Question: I'm trying to create a nicely formatted 2-state bump chart in GGPlot2
In the following plot I'd like to reduce the size of the 'white space' between the y axis and the first factor value "old" and increase the size of the space to the right of the second value "new". In the real data my text is full sentences so only the first part is currently being shown.

My code:
'''
old <- data.frame(Group = "old", Rank = 1:5, Text = c("Text1","Text2","Text3","Text4","Text5"))
new <- data.frame(Group = "new", Rank = c(4,2,1,5,3), Text = c("Text1","Text2","Text3","Text4","Text5"))
df <- rbind(old,new)
library(ggplot2)
ggplot(df, aes(x=Group, y= Rank, group = Text, label = Text)) +
geom_line() +
scale_y_reverse() +
geom_text(data = subset(df, Group == "new"), size=3, hjust=0)
'''
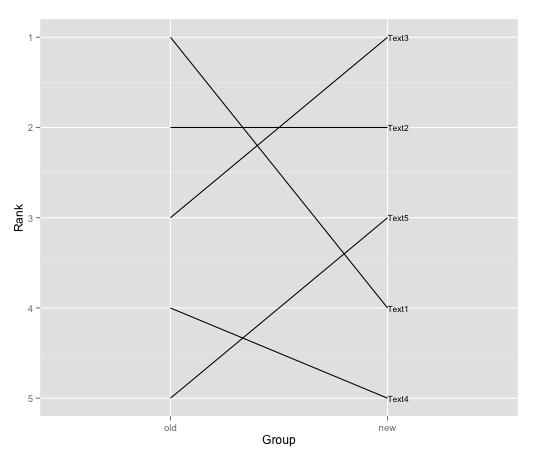
Answer: You can convert your x variable to numeric inside the 'ggplot()' call and then use 'scale_x_continuous()' to modify the axis.
'''
ggplot(df, aes(x=as.numeric(Group), y= Rank, group = Text, label = Text)) +
geom_line() +
scale_y_reverse() +
geom_text(data = subset(df, Group == "new"), size=3, hjust=0) +
scale_x_continuous(limits=c(0.95,5),breaks=c(1,2),labels=levels(df$Group),
expand=c(0,0))
'''